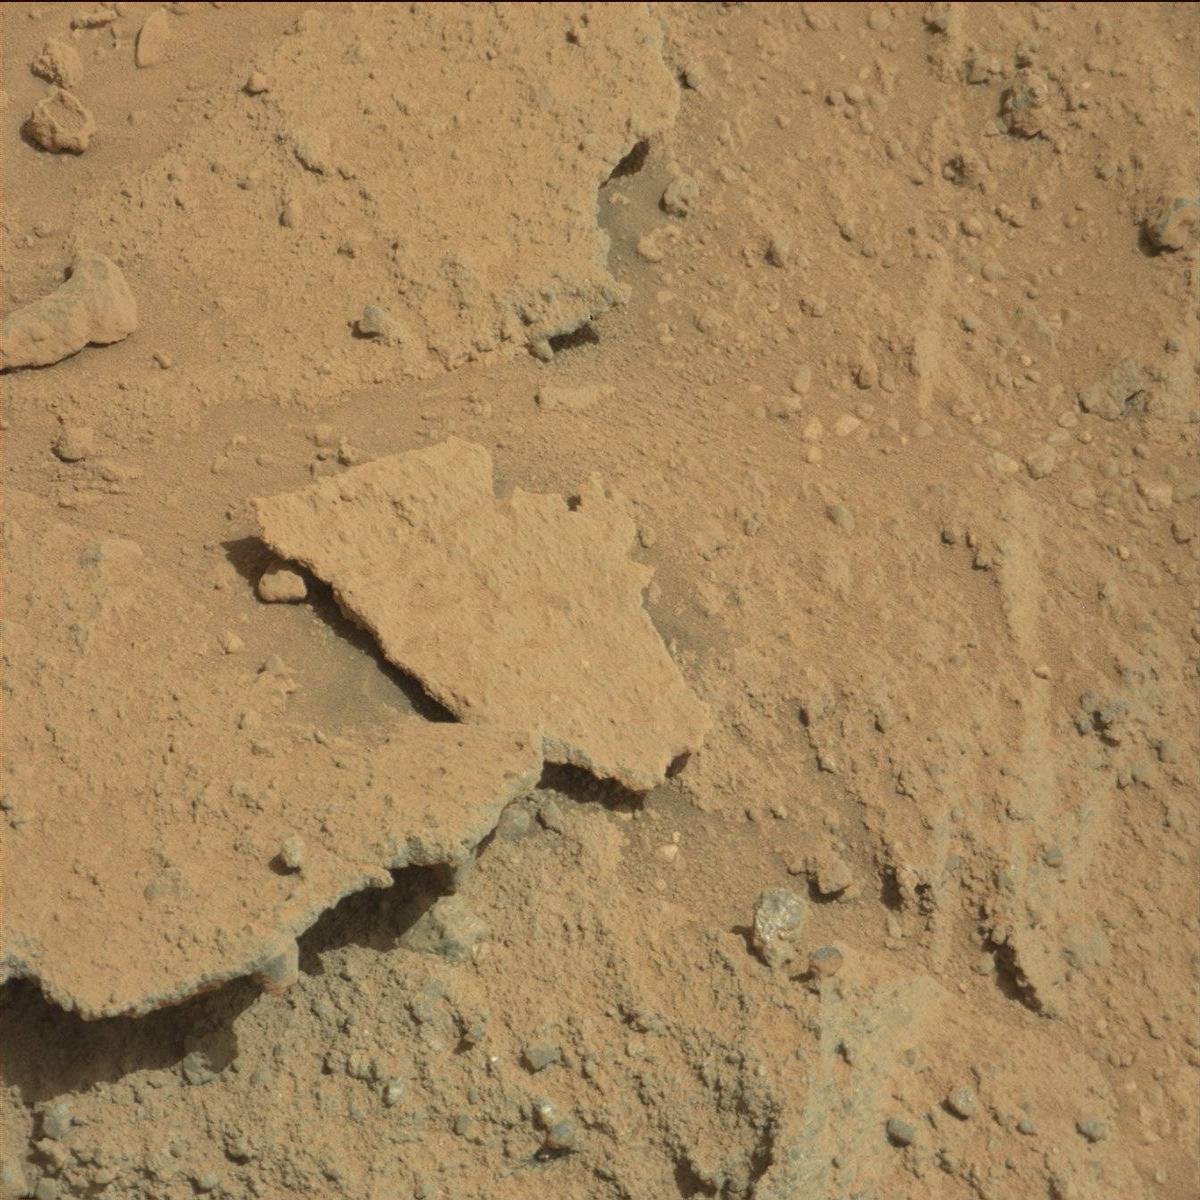
Terrain classes present: Bedrock, Rock, Sand / Soil